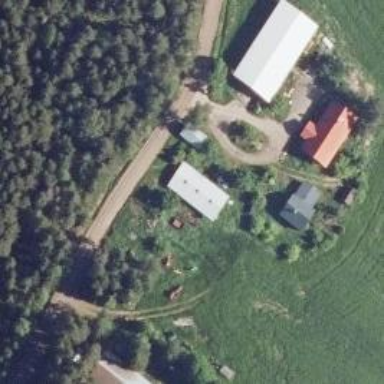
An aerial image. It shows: Farm.